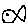
Label: fish